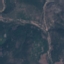
Land use / land cover class: HerbaceousVegetation